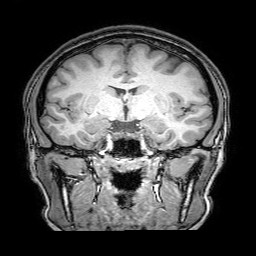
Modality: T1w
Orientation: sagittal
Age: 22
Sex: female